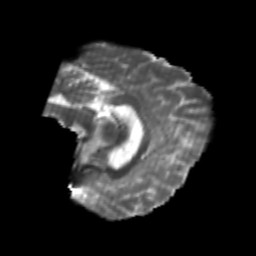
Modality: T2w
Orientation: sagittal
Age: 21
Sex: male
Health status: healthy
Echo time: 0.074 s